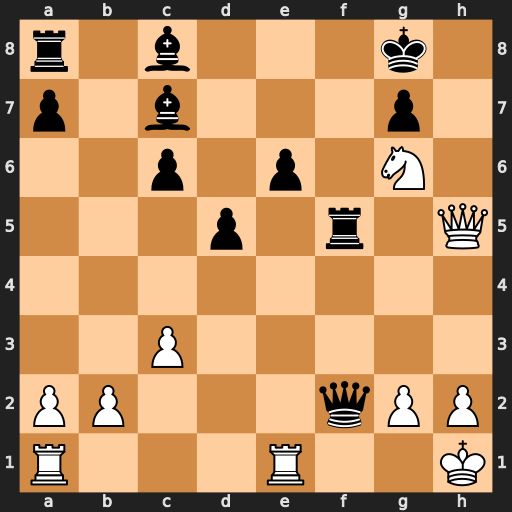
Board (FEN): r1b3k1/p1b3p1/2p1p1N1/3p1r1Q/8/2P5/PP3qPP/R3R2K
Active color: w
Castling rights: -
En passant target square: -
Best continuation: Ne7+ Kf8 Nxf5 Qxf5 Rf1 Bf4 Qxf5+ exf5 Rxf4